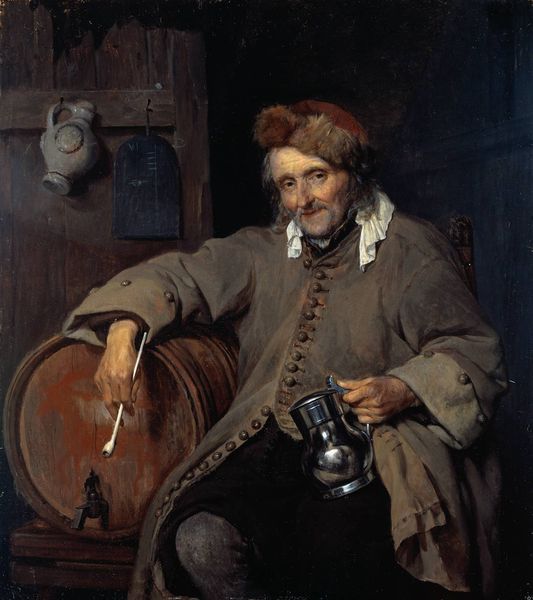
Titel: Der alte Trinker
Künstler: Gabriel Metsu
Standort: Amsterdam
Institution: Rijksmuseum
Schlagwörter: blau, dunkel, gemälde, hand, mann, schatten, weiß, ocker, sitzen, braun, grau, holz, hut, licht, raum, schwarz, stuhl, tür, blick, rot, tier, tuch, beige, rock, alkohol, alt, bart, hemd, hose, jacke, kappe, kneipe, mütze, trinken, wand, arm, gesicht, inkarnat, kragen, pelz, silber, ärmel, bildnis, hände, portrait, porträt, öl, hütte, rauch, haare, interieur, kutte, mantel, sitzend, saum, kinn, knopf, rosa, genre, rund, kanne, krug, fell, lächeln, wangen, genremalerei, alter mann, haltung, russland, farbe, ausdruck, bank, chair, hands, hat, red, white, löffel, tafel, wein, black, collar, gray, grey, hair, nose, old, robe, sitting, wall, pfeife, rauchen, glanz, halstuch, maler, metall, balken, brown, pot, allein, rüschen, knie, nagel, knöpfe, knopfleiste, abbild, metallkrug, bierkrug, gefäß, zinn, zinnkrug, haken, alter, strahlen, wine, staub, bier, manschetten, fass, beutel, niederländisch, pinsel, pelzhut, wood, leibl, wangenknochen, krüge, smoker, hirsch, silver, picasso, man, leder, wams, house, eyes, atmosphäre, fellmütze, pelzmütze, angetrunken, fellkappe, hahn, holzfass, holzwand, hänge, innenfutter, innenseite, keramikkrug, mild, pelzkappe, pfeiffe, pinse, rembrandtisch, russe, silberkrug, steinzeugkrug, säufer, trinker, trunkenheit, weinfass, zapfhahn, fässchen, weißer kragen, chin, coat, fur, mouth, buttons, beard, aufschlag, tonkrug, trinkkrug, dreckig, arms, neck, genau, raun, pants, unrasiert, fingers, mug, lips, resting, cheek, drunk, smoking, hanging, tan, spundloch, jug, beer, bat, bar, drinking, button, sleeves, stein, barrel, schreibtafel, relaxed, indoor, cuffs, pipe, knöpft, knöpfwe, brows, barrell, coffee, cellar, wrinkled, jugs, pewter, keg, zapfhan, stubble, coffe, spout, pelzumrahmmte mütze, alzter mann, biuttons, pipr